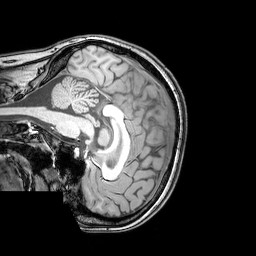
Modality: T1w
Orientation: sagittal
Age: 24
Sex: female
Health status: healthy
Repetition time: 0.081 s
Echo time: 0.037 s